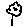
Label: flower